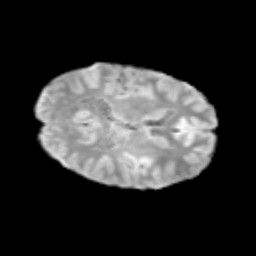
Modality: T2w
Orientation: axial
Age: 11
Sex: male
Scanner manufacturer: siemens
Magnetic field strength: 3 T
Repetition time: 3.8 s
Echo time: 0.07 s